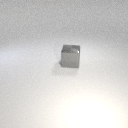
large gray metal cube